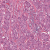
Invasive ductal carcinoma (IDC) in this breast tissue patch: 1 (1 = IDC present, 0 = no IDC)